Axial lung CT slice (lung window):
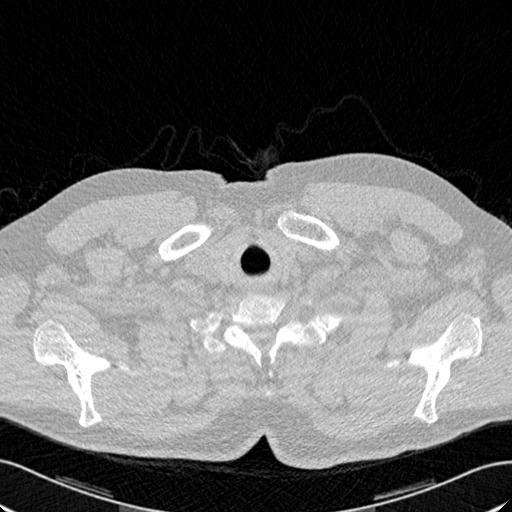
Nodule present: no